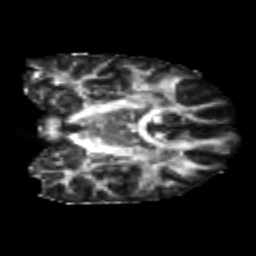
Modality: FA
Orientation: coronal
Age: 24
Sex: male
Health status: healthy
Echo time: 0.074 s